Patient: sex F, age 39
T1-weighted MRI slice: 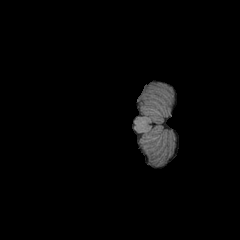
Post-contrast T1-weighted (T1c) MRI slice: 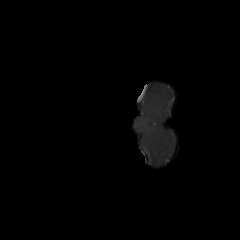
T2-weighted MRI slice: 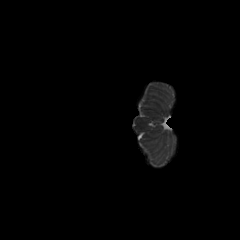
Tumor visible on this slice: no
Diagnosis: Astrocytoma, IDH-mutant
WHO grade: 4